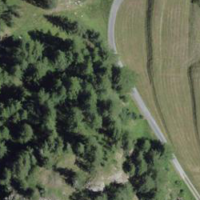
EUNIS habitat code: 24
Species observed at this site:
Asplenium septentrionale